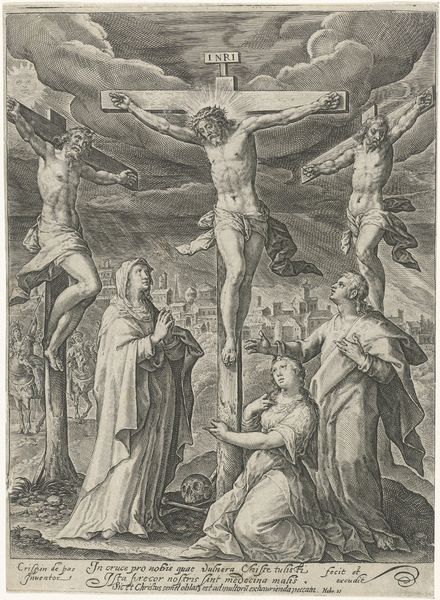
Titel: Kruisiging van Christus
Künstler: Crispijn van de (I) Passe
Standort: Amsterdam
Institution: Rijksmuseum
Schlagwörter: wolken, stadt, grau, johannes, schädel, sonne, soldaten, nägel, knochen, kreuz, religion, strahlen, druck, totenkopf, christus, jesus, kreuzigung, maria, magdalena, totenschädel, gekreuzigte, inri, kreuzigungsszene, hiommel